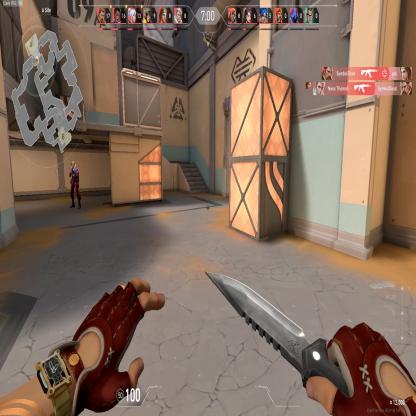
Label: enemy